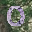
Label: 0